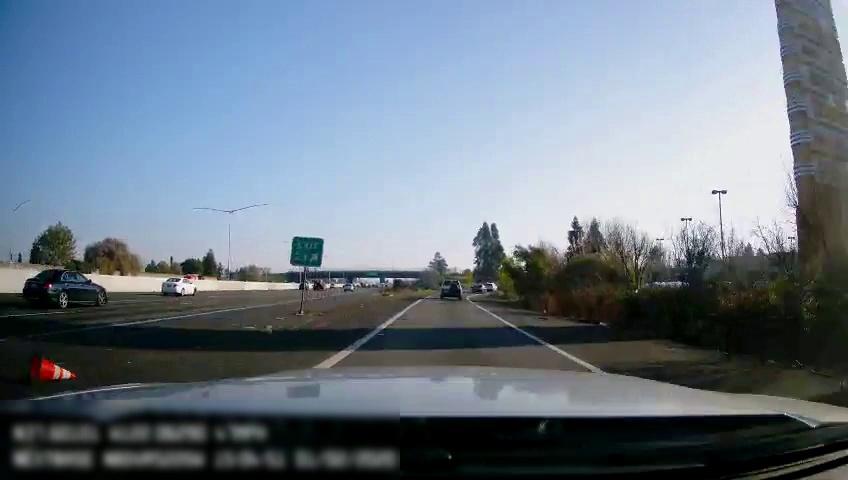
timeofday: Day
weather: Sunny
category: Drivable Space
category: Vehicles | SUV
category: Vehicles | Car
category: Vehicles | SUV
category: Vehicles | SUV
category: Vehicles | Truck
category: Vehicles | SUV
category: Vehicles | Car
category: Vehicles | Car
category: Vehicles | Truck
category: Lanes | Current Lane
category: Lanes | Alternate Lane
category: Lanes | Alternate Lane
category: Lanes | Alternate Lane
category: Lanes | Alternate Lane
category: Traffic | Signs